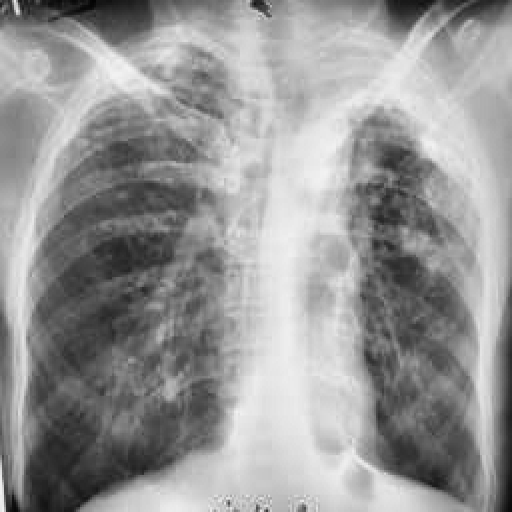
Finding: TUBERCULOSIS